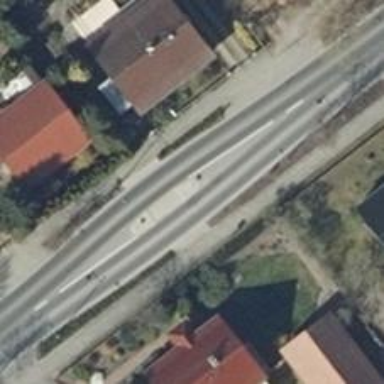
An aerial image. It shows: Chicane for traffic calming.